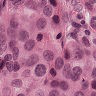
Metastatic tissue present: yes